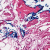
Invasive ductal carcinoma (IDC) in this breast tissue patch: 0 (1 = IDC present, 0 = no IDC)